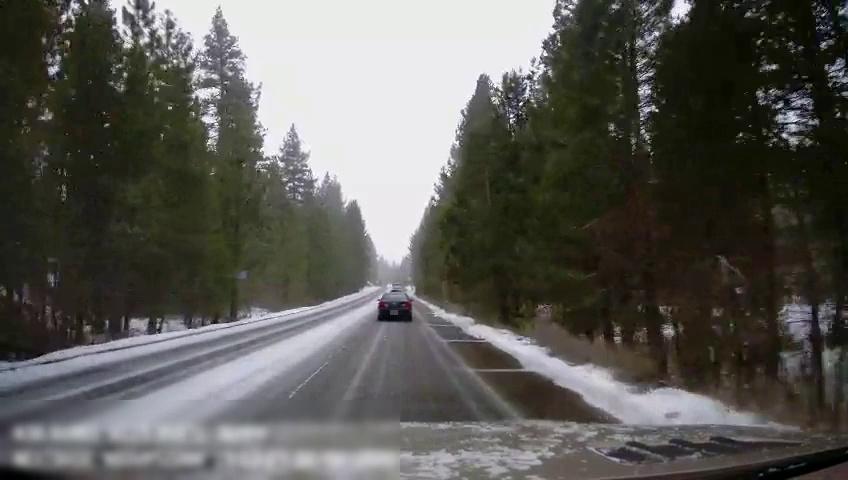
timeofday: Day
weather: Snowy
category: Drivable Space
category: Vehicles | Car
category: Lanes | Opposite Lane
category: Lanes | Opposite Lane
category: Lanes | Opposite Lane
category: Lanes | Current Lane